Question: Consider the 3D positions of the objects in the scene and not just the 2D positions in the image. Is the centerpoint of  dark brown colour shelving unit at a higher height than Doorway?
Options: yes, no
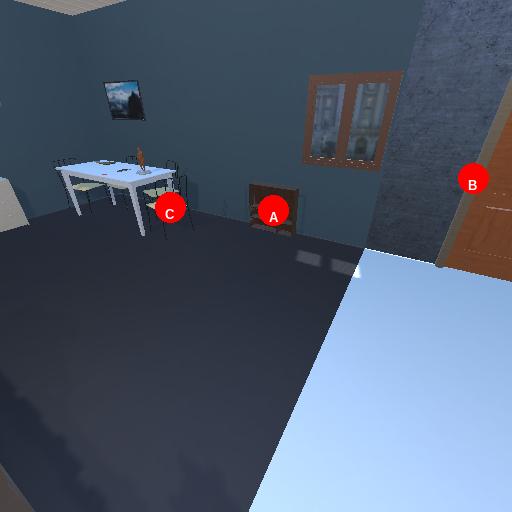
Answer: yes